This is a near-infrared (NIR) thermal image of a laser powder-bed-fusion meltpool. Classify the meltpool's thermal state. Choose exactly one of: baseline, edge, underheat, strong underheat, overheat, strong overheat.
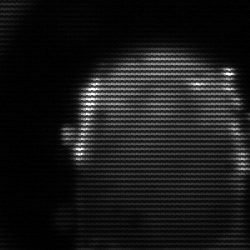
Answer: baseline